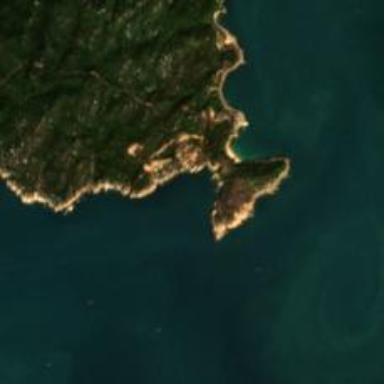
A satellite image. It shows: Beautiful bay in nature.